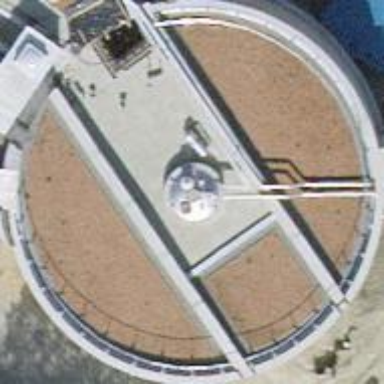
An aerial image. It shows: Building with man-made storage tank for wastewater.